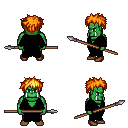
a pixel art fantasy rpg character, male body template, orc, green skin, black robe, gold greaves, light blonde bedhead hairstyle, brown shoes, spear, four views (front, back, left, right), 2x2 character sprite sheet, small pixel art, hard edges, no anti-aliasing